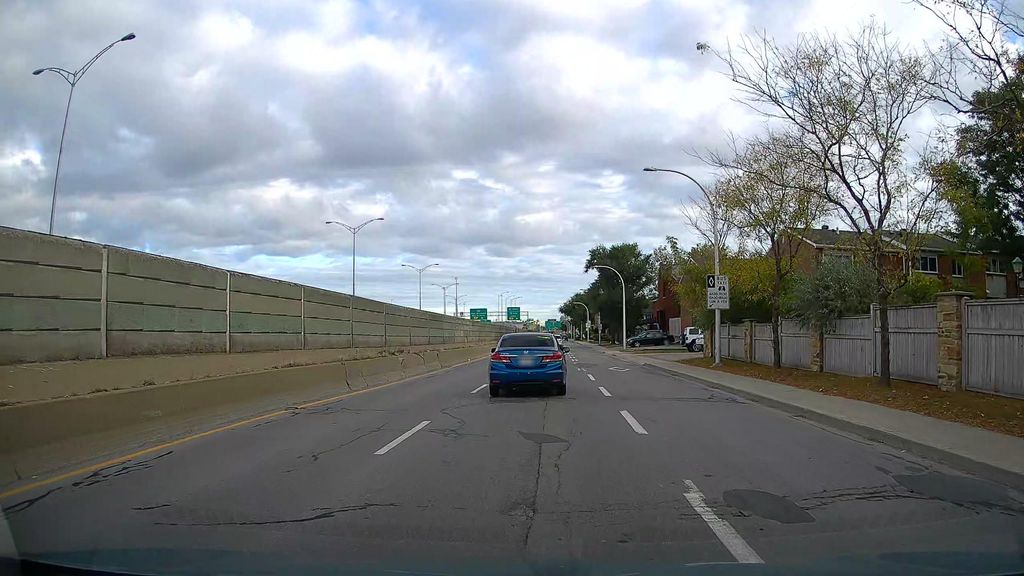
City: montreal